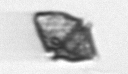
Label: Kryptoperidinium_triquetrum